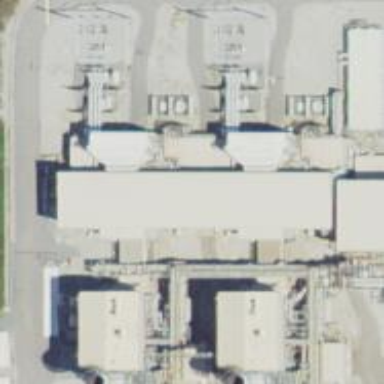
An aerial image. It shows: Gas turbine power generator.